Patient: sex M, age 77
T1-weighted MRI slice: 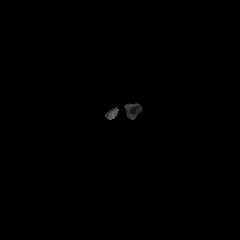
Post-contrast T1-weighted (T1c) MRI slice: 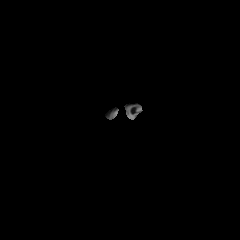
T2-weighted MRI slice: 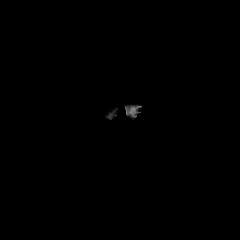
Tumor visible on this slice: no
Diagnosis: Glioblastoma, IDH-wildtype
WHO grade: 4